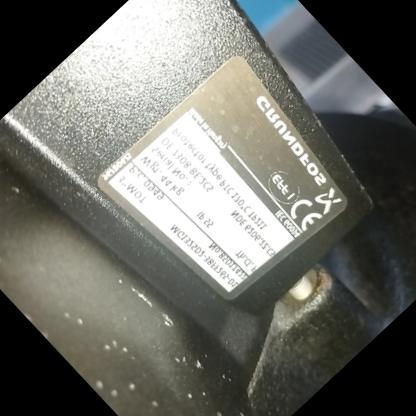
Klasa: tabliczka-znamionowa